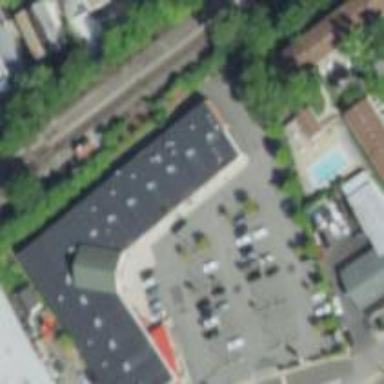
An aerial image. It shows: Fitness centre on leisure land.